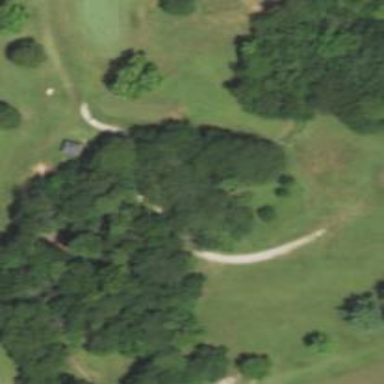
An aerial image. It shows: Path for both roads and golfers.